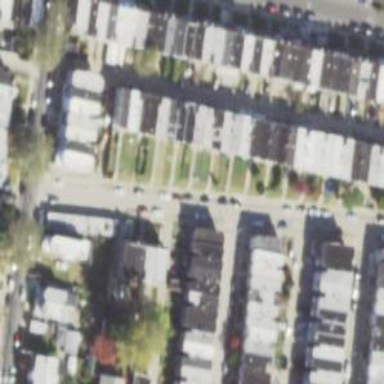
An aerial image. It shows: Alleyway designated as service road.